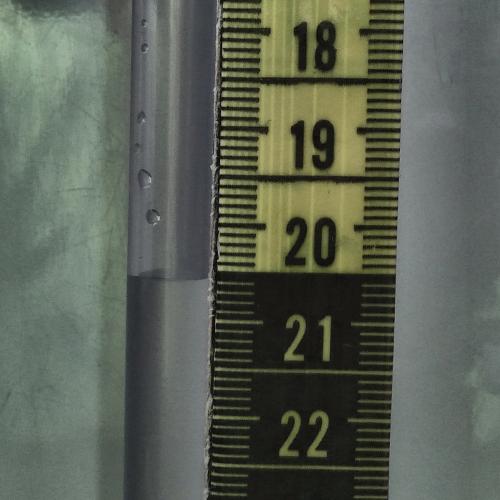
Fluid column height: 20.6 cm